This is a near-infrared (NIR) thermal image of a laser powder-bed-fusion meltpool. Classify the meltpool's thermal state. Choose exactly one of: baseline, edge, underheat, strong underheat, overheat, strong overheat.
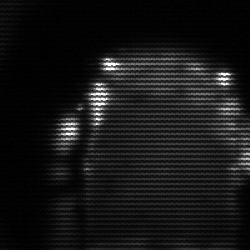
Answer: baseline